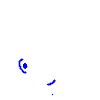
Particle: electron